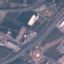
Land use / land cover class: Highway